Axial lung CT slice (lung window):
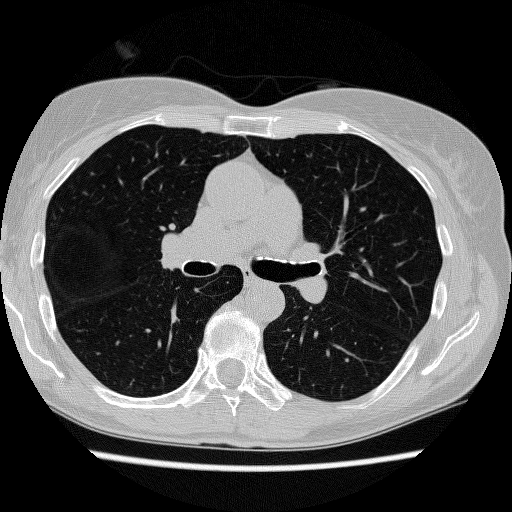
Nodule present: no